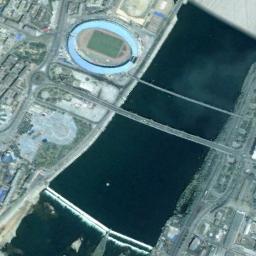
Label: stadium